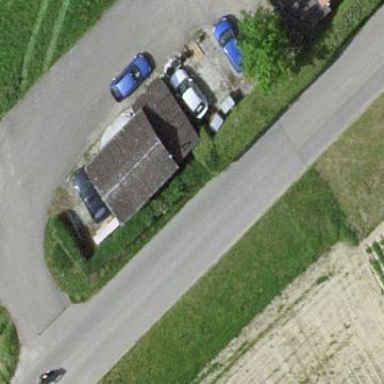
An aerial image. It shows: Garage.